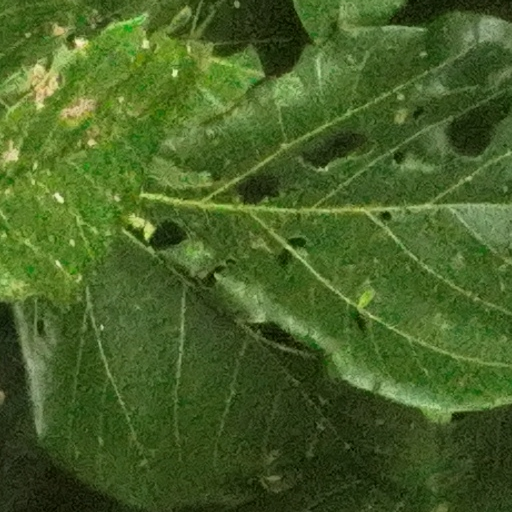
Species: Cecropia insignis
GBIF accepted scientific name: Cecropia insignis
Crown area (m\u00b2): 98.954